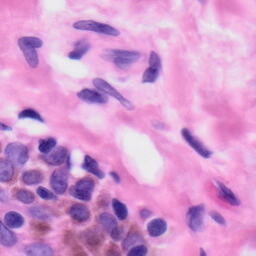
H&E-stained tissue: Skin